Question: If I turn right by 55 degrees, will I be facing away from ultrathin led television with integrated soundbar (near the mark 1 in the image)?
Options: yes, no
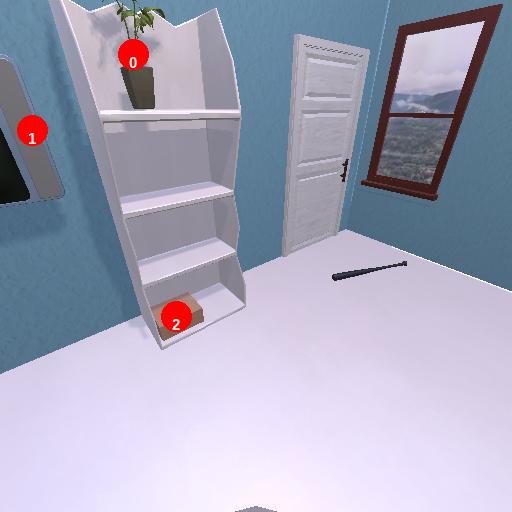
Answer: yes